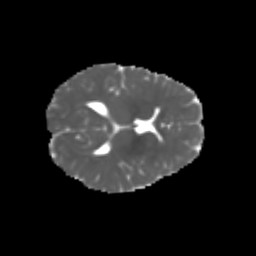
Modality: MD
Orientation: axial
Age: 7
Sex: female
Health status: healthy